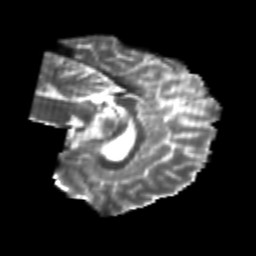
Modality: T2w
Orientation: sagittal
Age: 24
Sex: male
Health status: healthy
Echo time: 0.074 s